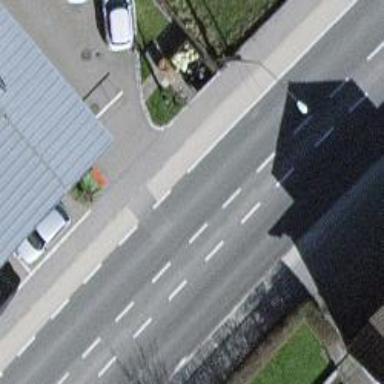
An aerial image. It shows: Asphalt road with primary highway designation. It has sidewalks on both sides and exclusive cycle lane.